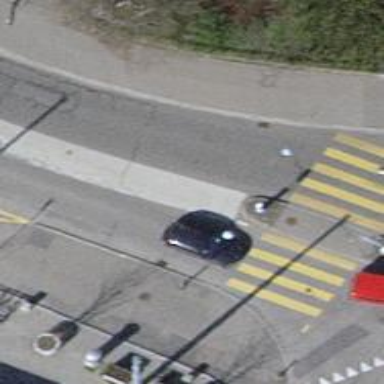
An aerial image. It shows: Uncontrolled zebra crossing with zebra markings.